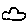
Label: cloud